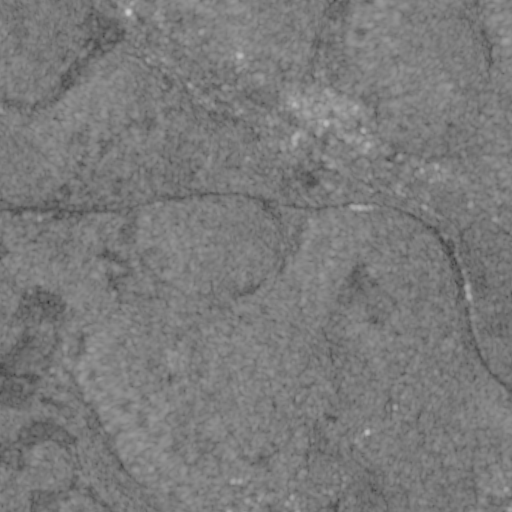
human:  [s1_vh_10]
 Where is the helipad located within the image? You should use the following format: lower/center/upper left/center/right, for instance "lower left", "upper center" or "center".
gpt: The helipad is located in the upper center of the image.
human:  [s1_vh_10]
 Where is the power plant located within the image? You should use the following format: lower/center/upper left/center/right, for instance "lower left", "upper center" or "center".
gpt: There is no power plant in the image.

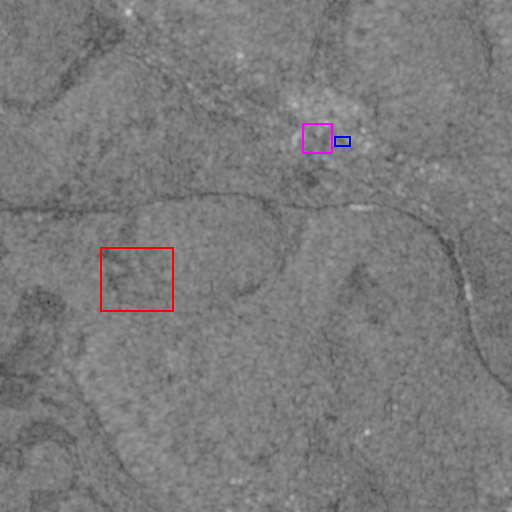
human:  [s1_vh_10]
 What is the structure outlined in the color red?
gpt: The structure outlined in red is a crop field.
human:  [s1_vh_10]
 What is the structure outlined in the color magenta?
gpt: The structure outlined in magenta is a park.
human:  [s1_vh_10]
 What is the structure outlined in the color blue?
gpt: The structure outlined in blue is a parking lot.
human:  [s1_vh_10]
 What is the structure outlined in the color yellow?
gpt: There is no yellow outline.